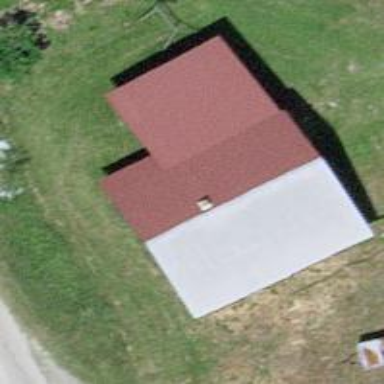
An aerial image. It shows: Simple and straightforward house.